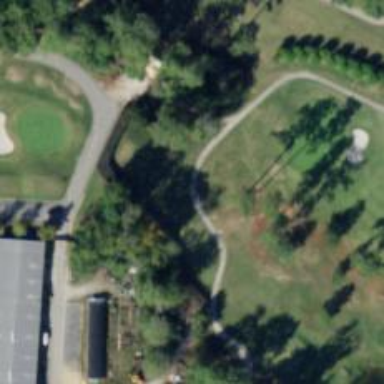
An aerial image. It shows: Pathway for golfing.